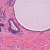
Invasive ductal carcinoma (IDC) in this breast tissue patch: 0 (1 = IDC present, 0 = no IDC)